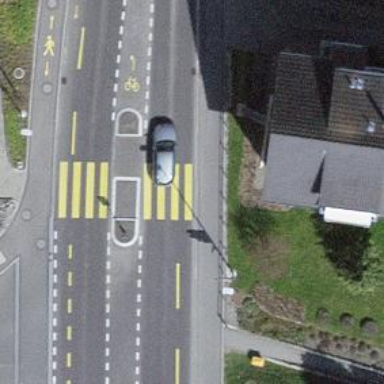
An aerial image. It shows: Kerb serving as barrier.